Interaction volume radius: 5 \u00c5
Interaction volume height: 15 \u00c5
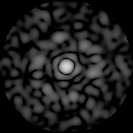
Disorder parameter: 0.8722